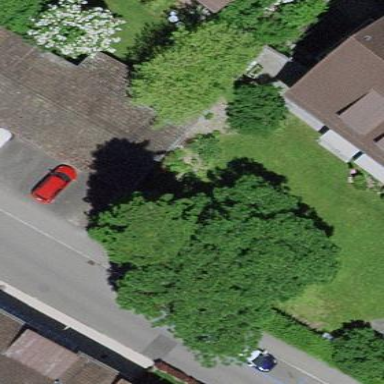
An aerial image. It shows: Group of garages.